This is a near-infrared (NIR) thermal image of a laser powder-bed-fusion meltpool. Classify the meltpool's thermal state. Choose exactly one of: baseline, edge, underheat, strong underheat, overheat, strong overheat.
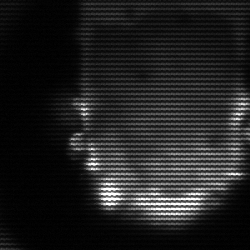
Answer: baseline